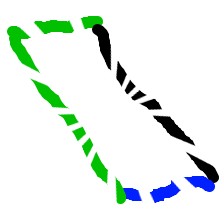
Shape: parallelogram